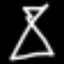
Label: hourglass